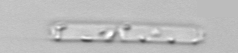
Label: Cerataulina_pelagica